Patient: sex M, age 54
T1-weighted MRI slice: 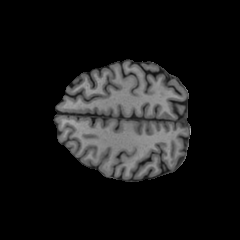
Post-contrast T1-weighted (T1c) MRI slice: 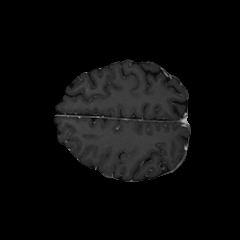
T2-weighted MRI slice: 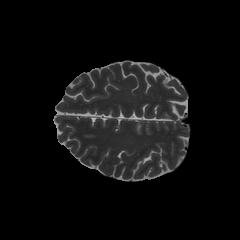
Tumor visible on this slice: no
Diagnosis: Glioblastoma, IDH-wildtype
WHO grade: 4